Question: I have just started learning Angular JS and I am trying to create an 8X8 table using ng-repeat. I am not able to get 8 table header. All the table header is coming in one column. Here is my code.
'''
<table border="1px solid black">
<tr ng-repeat="k in [0,1,2,3,4,5,6,7,8]">
<th>
column
</th>
</tr>
<tr ng-repeat="i in [0,1,2,3,4,5,6,7,8]">
<td ng-repeat="j in [0,1,2,3,4,5,6,7,8]">
[{{i}},{{j}}]
</td>
</tr>
</table>
'''
This is the output of my code. I am not sure why is that happening.

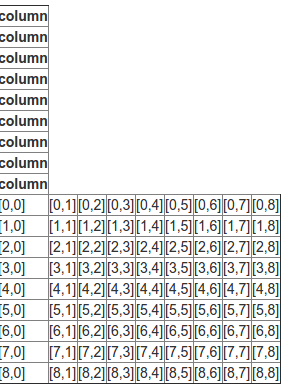
Answer: The 'ng-repeat' should be in '<th>' not in '<tr>'. If not, you are creating 8 rows with 1 header and you want 1 row with 8 headers.
'''
<table border="1px solid black">
<tr>
<th ng-repeat="j in [0,1,2,3,4,5,6,7,8]">
column
</th>
</tr>
<tr ng-repeat="i in [0,1,2,3,4,5,6,7,8]">
<td ng-repeat="j in [0,1,2,3,4,5,6,7,8]">
[{{i}},{{j}}]
</td>
</tr>
</table>
'''